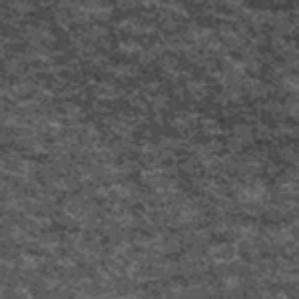
Label: frost